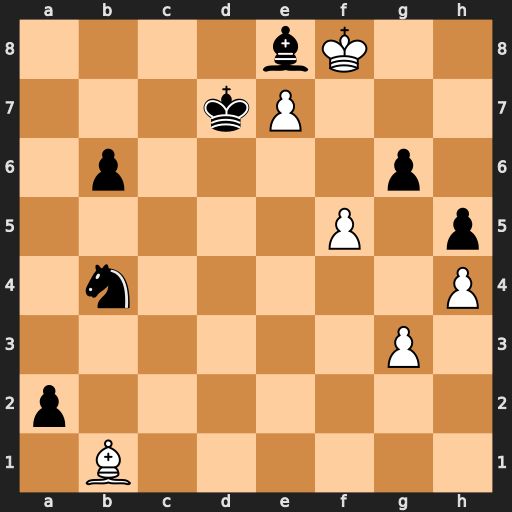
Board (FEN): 4bK2/3kP3/1p4p1/5P1p/1n5P/6P1/p7/1B6
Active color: w
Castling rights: -
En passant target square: -
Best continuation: Bxa2 gxf5 Bf7 Kd6 Bxe8 Nd5 Bxh5